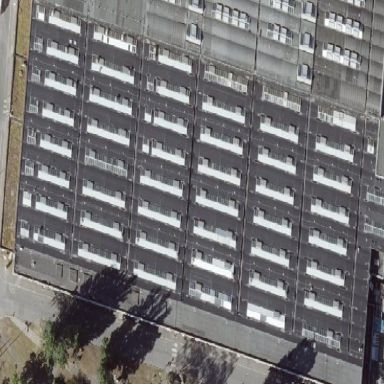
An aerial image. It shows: Industrial building.